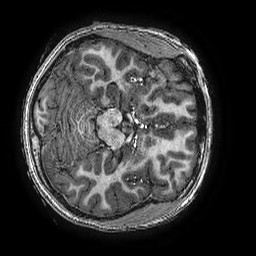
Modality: T1w
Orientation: axial
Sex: female
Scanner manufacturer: ge
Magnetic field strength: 3 T
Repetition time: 0.00766 s
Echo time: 0.003476 s